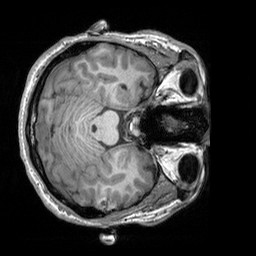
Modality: T1w
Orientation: axial
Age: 24
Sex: male
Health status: healthy
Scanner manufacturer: siemens
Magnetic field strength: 3 T
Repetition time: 2.3 s
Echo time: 0.00303 s